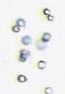
Label: Phaeocystis